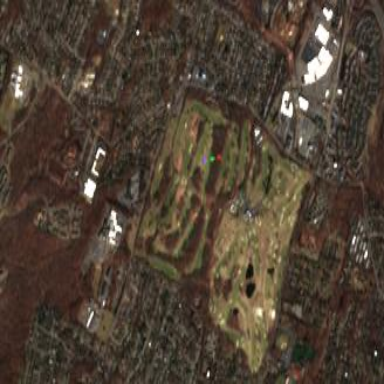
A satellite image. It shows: Golf course.